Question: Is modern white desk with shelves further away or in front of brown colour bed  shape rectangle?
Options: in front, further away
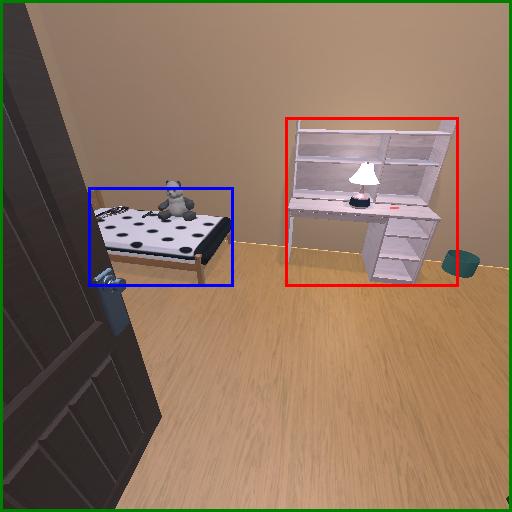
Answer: in front